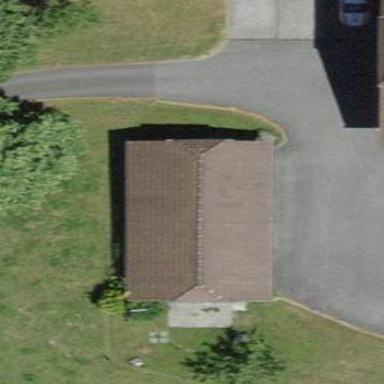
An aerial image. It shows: Garage building.